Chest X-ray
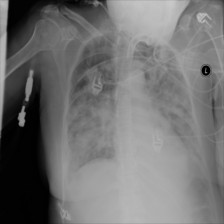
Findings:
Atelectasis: negative
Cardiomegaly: negative
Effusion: negative
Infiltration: negative
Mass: negative
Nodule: negative
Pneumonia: negative
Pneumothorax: negative
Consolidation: negative
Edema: negative
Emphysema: negative
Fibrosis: negative
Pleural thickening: negative
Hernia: negative